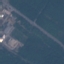
Land use / land cover: Highway